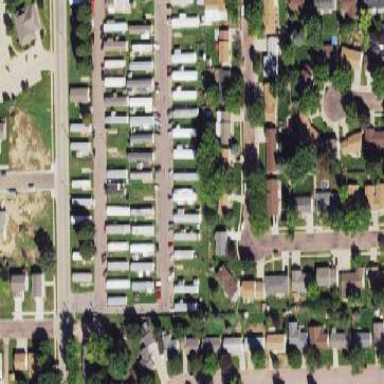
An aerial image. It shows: Residential area known as trailer park.